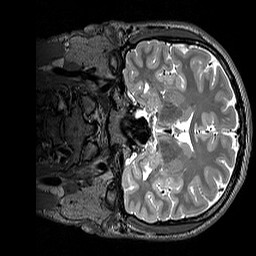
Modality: T2w
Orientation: coronal
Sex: male
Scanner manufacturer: siemens
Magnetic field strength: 3 T
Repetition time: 3.2 s
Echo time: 0.409 s